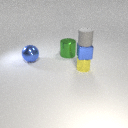
small blue metal cube below small gray rubber cylinder